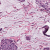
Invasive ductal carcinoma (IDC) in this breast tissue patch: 1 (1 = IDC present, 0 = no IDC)